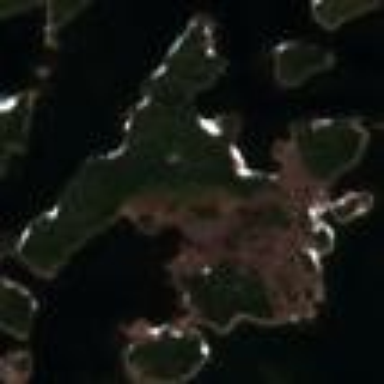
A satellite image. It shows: Islet.